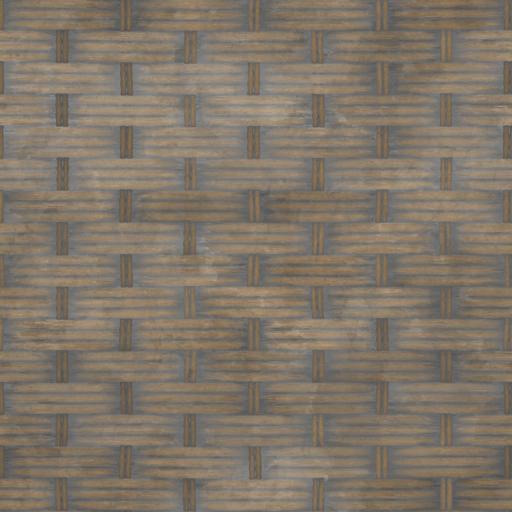
Tags: brown grey light old wicker